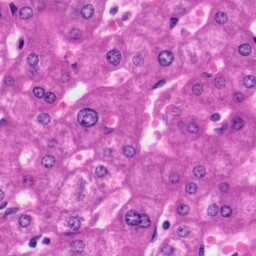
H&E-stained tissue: Liver